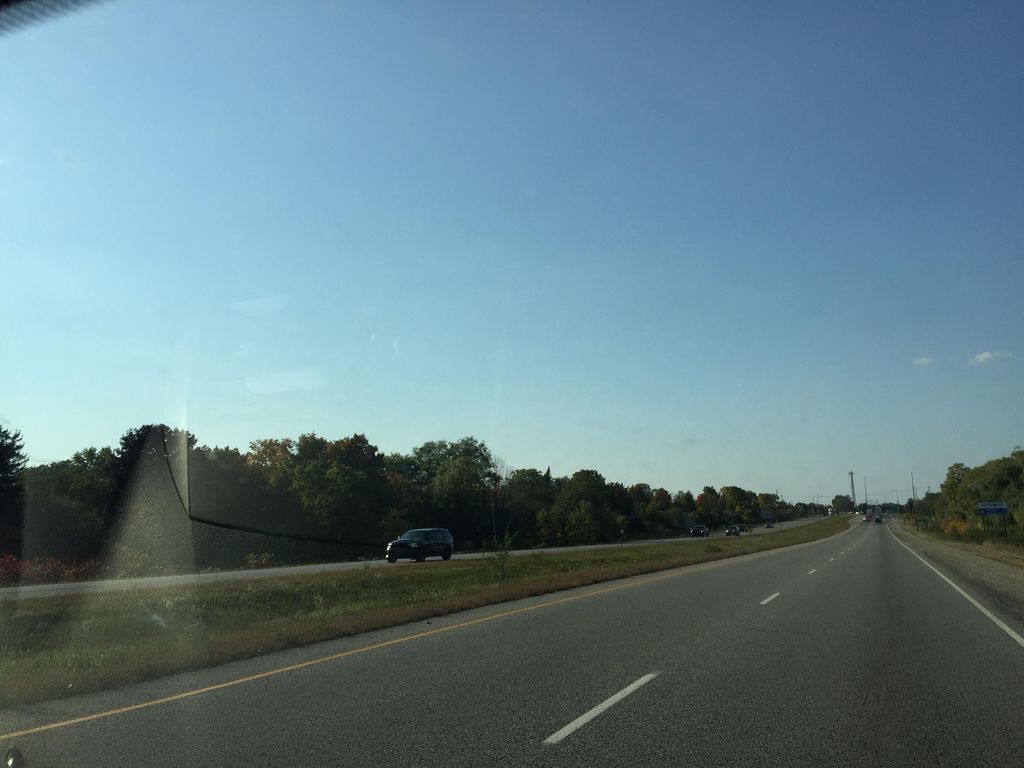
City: kitchener-waterloo